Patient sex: F
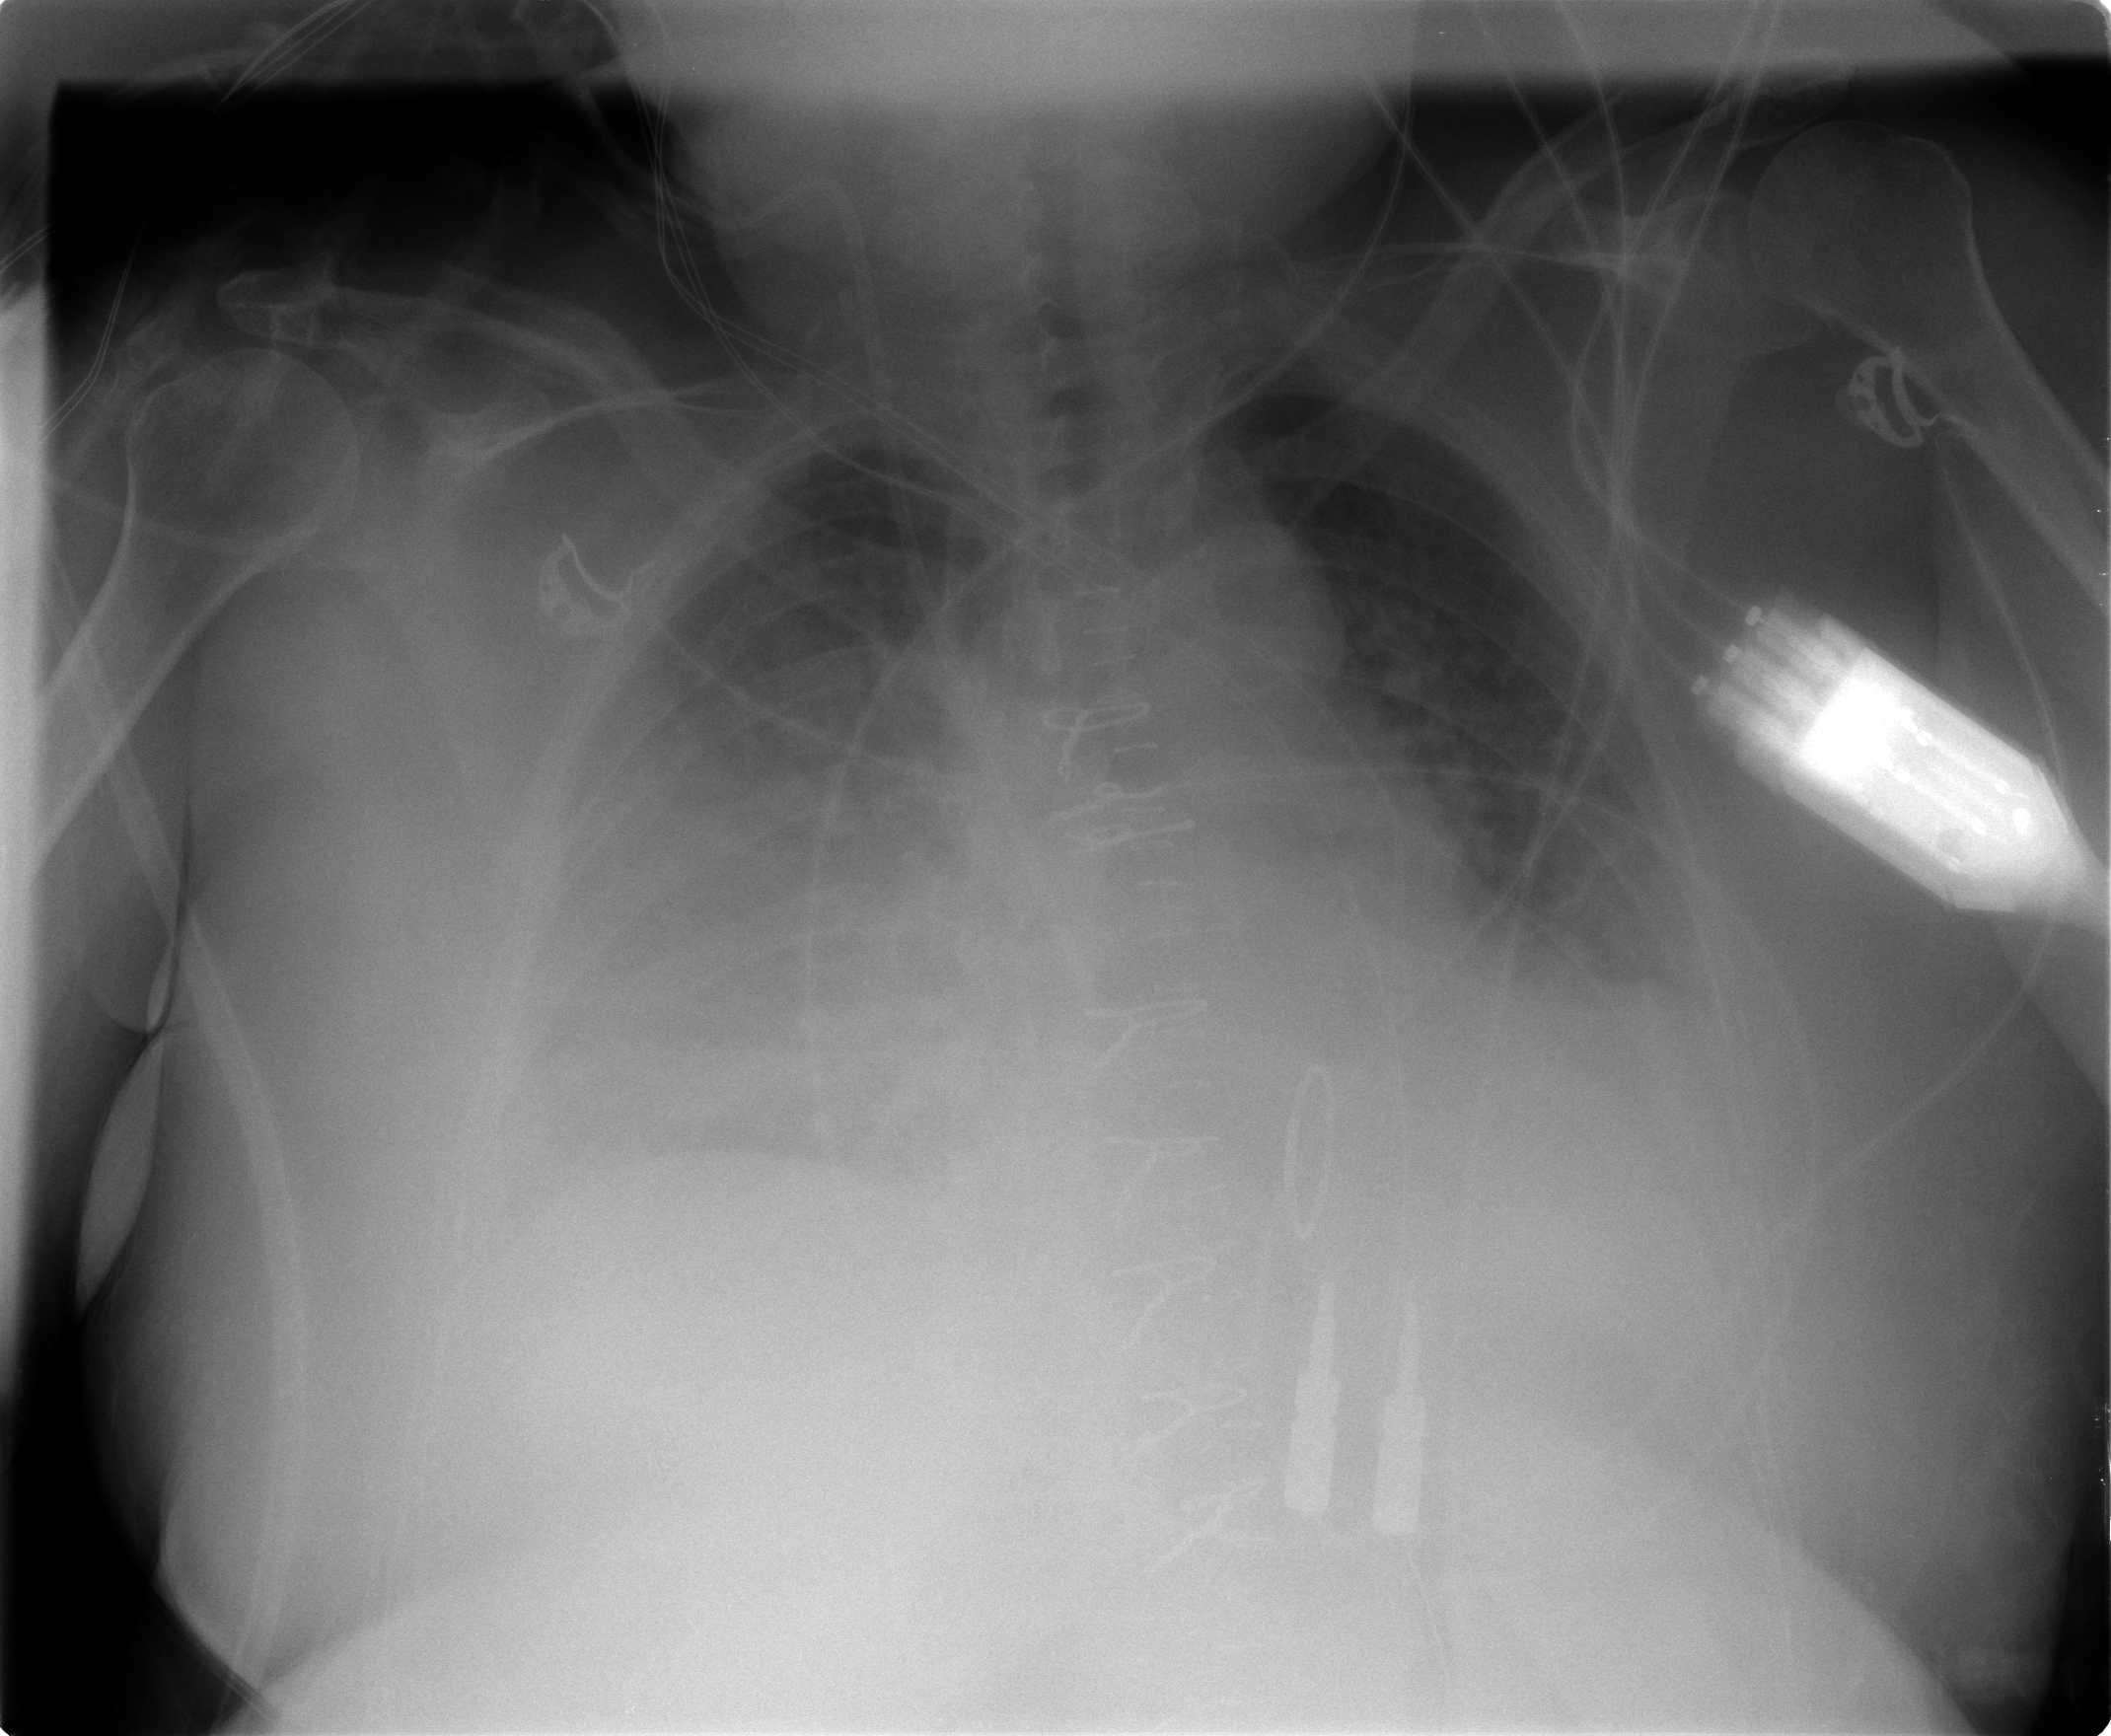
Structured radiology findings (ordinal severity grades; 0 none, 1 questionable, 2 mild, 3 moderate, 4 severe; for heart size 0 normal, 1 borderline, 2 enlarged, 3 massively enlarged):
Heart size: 2
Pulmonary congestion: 2
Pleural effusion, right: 3
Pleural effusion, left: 2
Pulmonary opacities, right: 2
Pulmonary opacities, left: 0
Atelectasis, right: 2
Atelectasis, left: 2